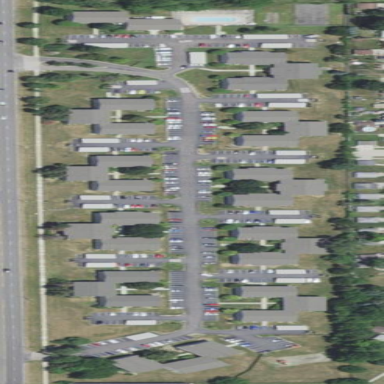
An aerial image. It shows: Residential area consisting of condominiums.